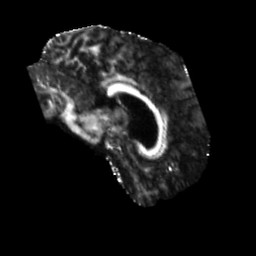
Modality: FA
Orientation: sagittal
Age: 43
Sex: male
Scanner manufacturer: siemens
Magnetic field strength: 3 T
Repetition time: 5.47 s
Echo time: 0.0854 s